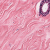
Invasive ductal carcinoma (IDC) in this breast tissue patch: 0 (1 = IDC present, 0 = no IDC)